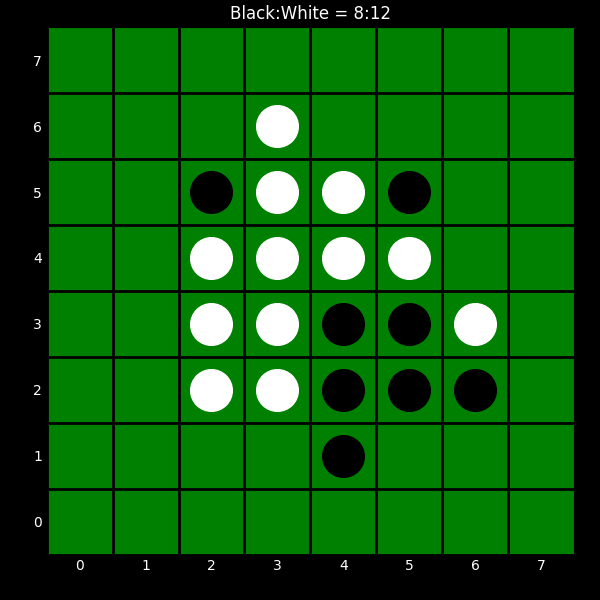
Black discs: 8
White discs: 12